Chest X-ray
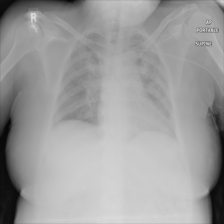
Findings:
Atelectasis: negative
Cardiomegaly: negative
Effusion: negative
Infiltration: negative
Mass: negative
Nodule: negative
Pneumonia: negative
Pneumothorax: negative
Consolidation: negative
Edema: negative
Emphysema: negative
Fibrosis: negative
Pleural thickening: negative
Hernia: negative